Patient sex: F
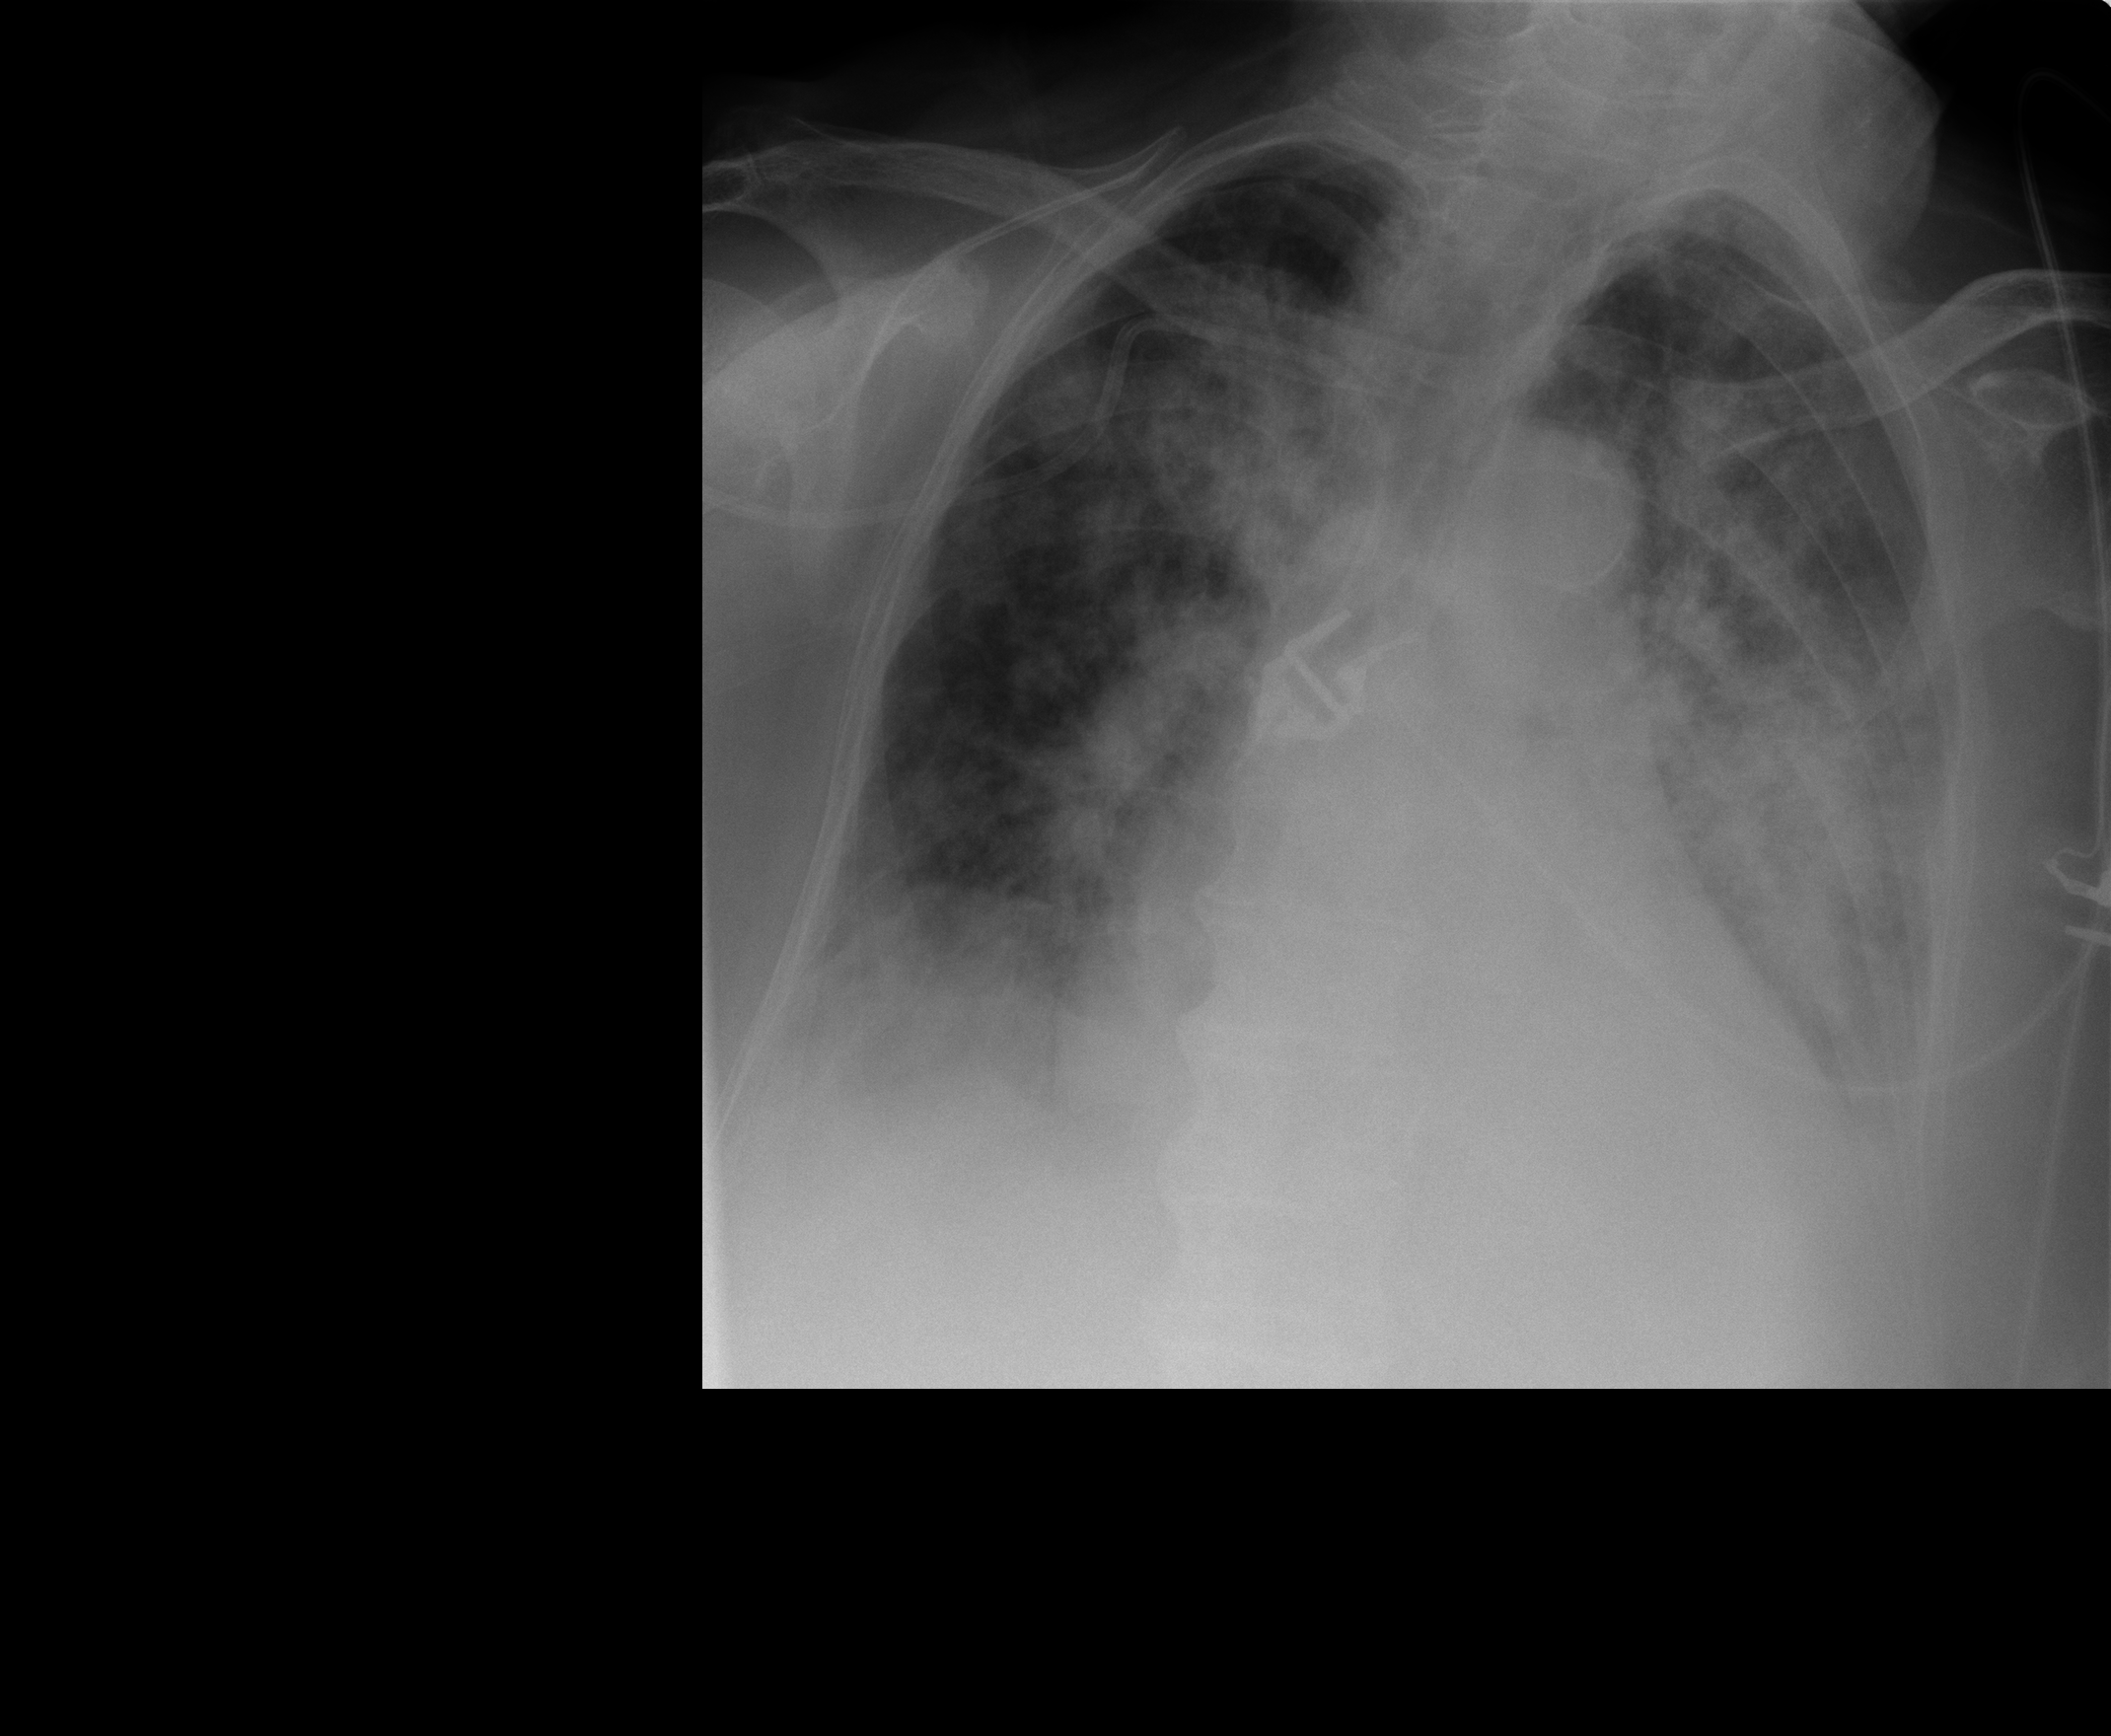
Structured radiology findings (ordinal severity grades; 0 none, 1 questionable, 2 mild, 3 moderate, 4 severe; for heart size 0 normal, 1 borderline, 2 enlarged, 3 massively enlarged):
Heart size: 2
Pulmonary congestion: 3
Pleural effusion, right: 2
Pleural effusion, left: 2
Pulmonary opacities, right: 3
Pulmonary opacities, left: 3
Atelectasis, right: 3
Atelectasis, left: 3